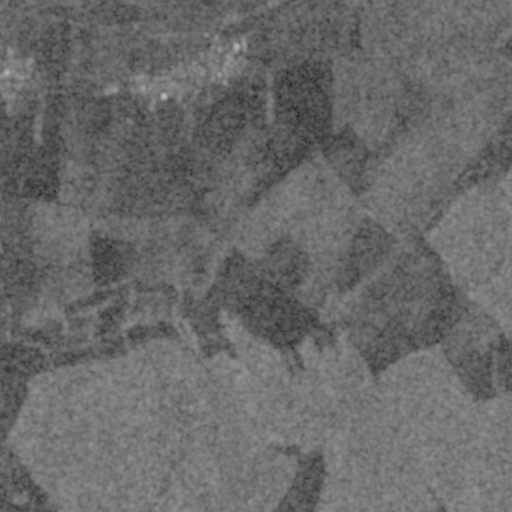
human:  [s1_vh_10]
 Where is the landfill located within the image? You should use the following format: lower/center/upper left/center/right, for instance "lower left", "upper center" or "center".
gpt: The landfill is located in the center left of the image.
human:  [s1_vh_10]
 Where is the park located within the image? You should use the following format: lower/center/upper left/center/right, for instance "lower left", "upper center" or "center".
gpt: The park is located in the upper center of the image.
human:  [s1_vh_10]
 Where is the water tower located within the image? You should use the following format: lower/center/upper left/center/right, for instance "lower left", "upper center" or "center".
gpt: The water tower is located in the upper left of the image.
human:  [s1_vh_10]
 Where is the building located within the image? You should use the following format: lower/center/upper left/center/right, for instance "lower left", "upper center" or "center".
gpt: There is no building in the image.

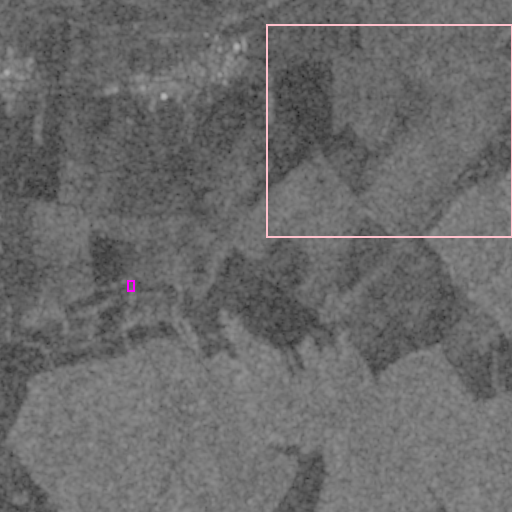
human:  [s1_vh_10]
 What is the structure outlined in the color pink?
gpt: The structure outlined in pink is a crop field.
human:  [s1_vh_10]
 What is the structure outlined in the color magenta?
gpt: The structure outlined in magenta is a landfill.
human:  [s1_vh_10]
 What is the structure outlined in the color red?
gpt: There is no red outline.